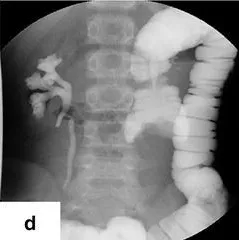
Preoperative images. C; The outer wall of the area of intussusception consisted of an edematous ileum (inner layer; black arrow) and dilated colon (outer layer; white arrow).
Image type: radiology (x_ray)